Interaction volume radius: 5 \u00c5
Interaction volume height: 15 \u00c5
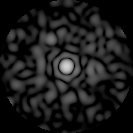
Disorder parameter: 0.8508